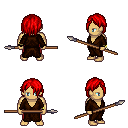
a pixel art fantasy rpg character, male body template, human, tanned skin, brown robe, red pants, red bangs hairstyle, bracelets, spear, four views (front, back, left, right), 2x2 character sprite sheet, small pixel art, hard edges, no anti-aliasing